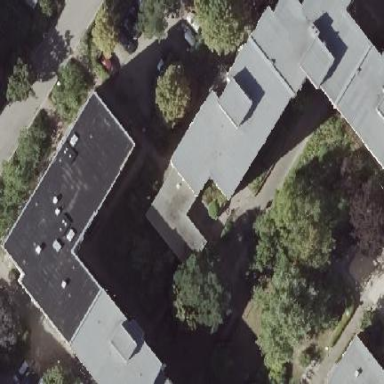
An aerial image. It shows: Apartment building with grey roof.